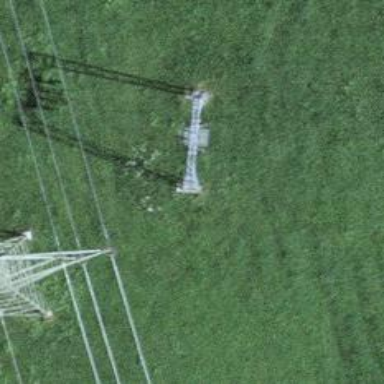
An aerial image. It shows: Pylon for aerialway.